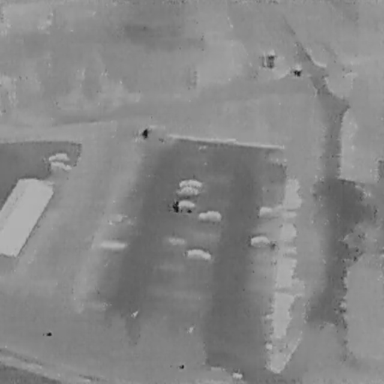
There are nine Cars in the infrared image.